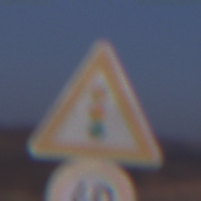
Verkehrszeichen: Lichtzeichenanlage
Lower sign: Geschwindigkeit40
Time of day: SunriseSunset
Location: Outdoor (Nature)
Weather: Clear
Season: NotSpecified
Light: Natural